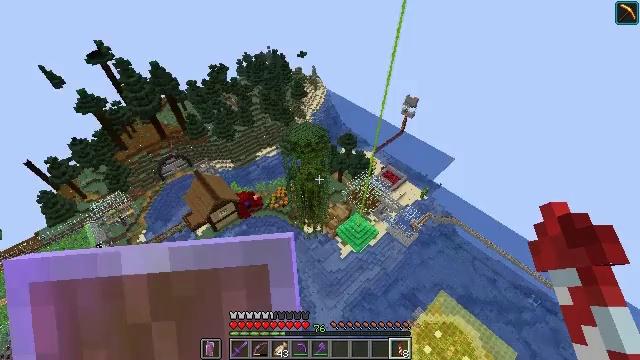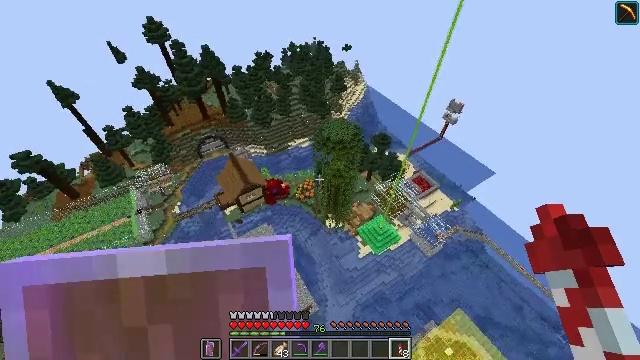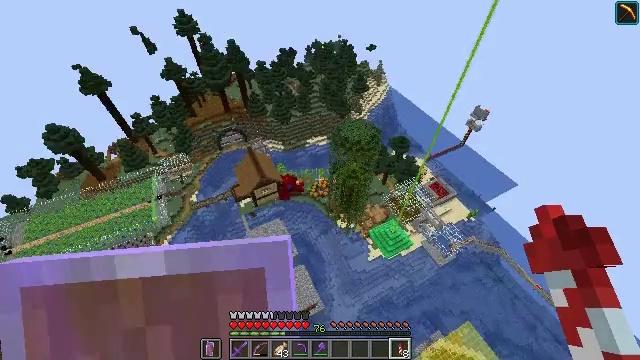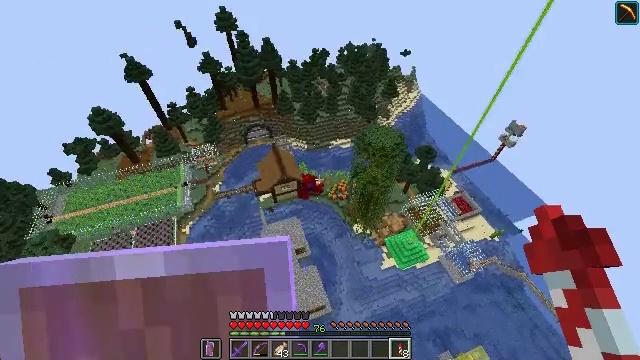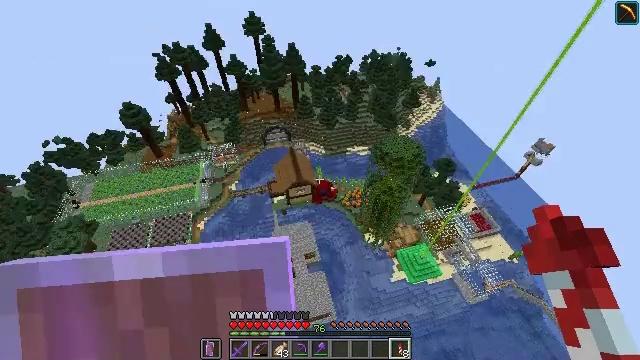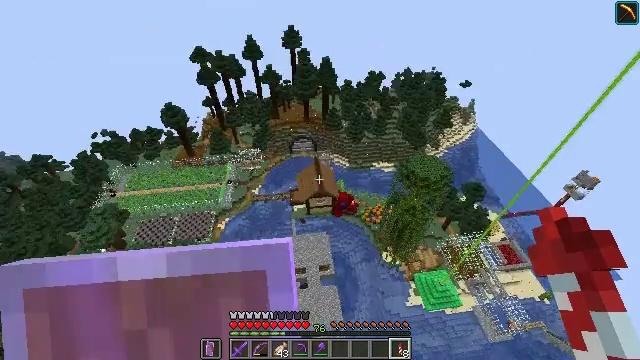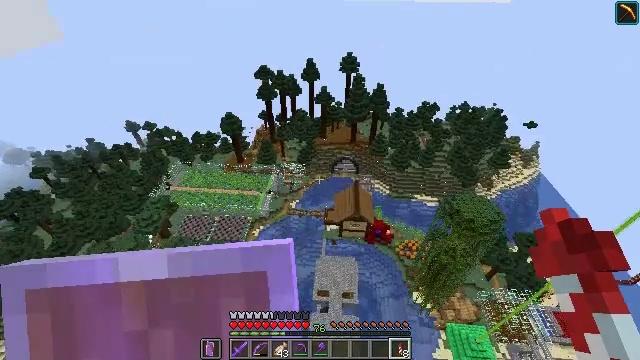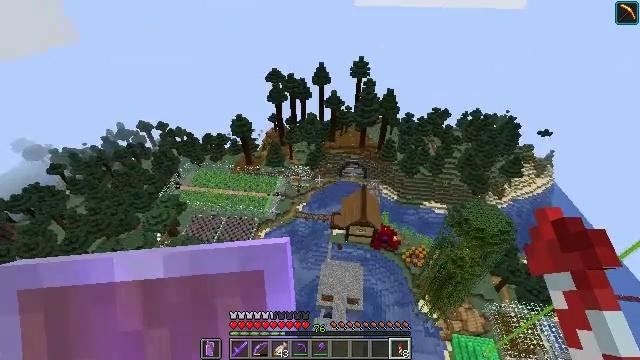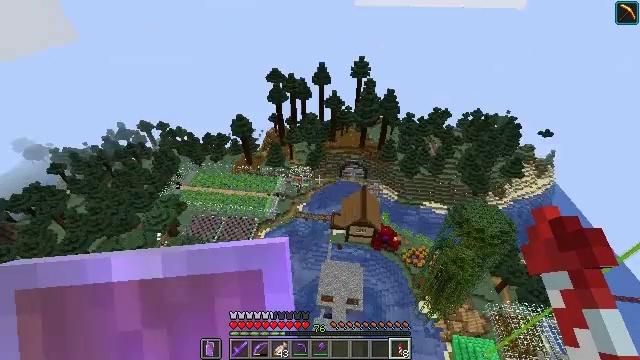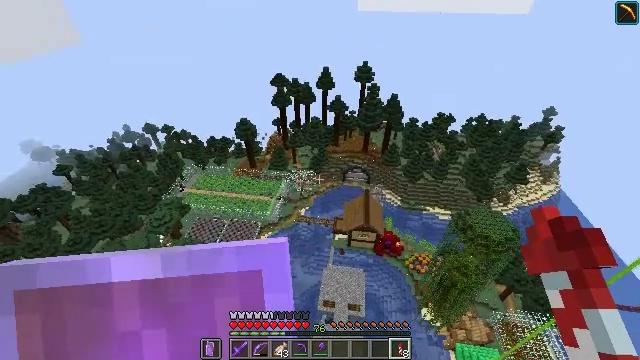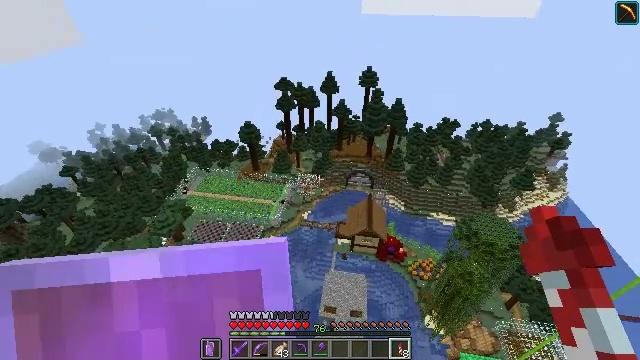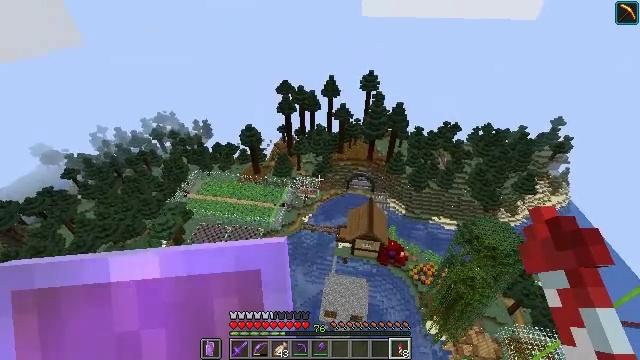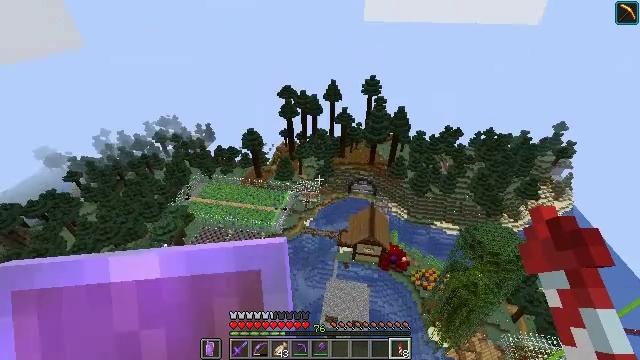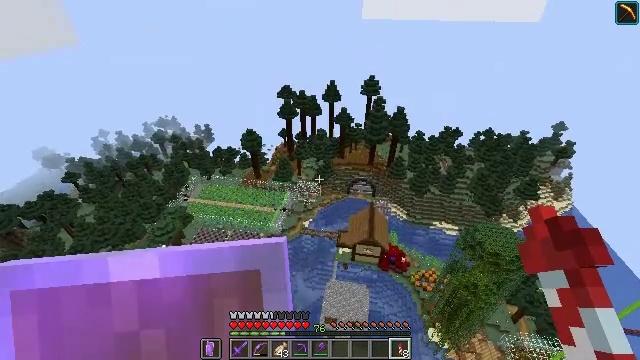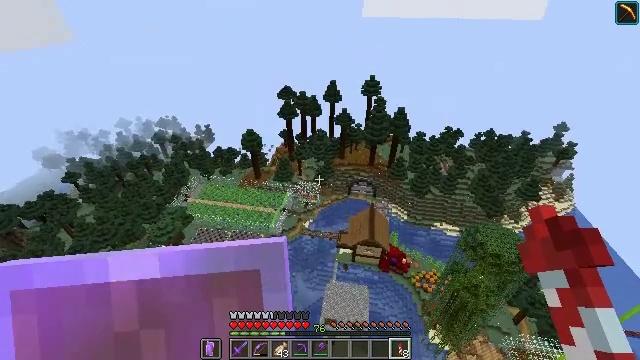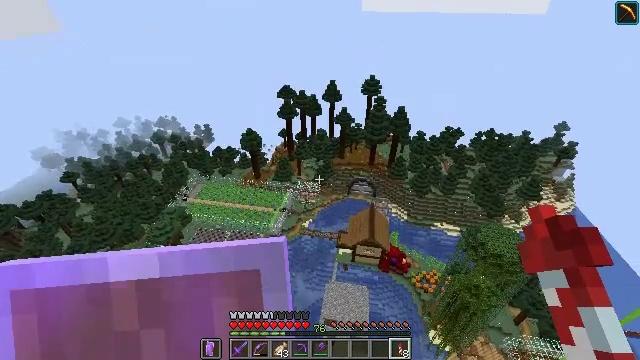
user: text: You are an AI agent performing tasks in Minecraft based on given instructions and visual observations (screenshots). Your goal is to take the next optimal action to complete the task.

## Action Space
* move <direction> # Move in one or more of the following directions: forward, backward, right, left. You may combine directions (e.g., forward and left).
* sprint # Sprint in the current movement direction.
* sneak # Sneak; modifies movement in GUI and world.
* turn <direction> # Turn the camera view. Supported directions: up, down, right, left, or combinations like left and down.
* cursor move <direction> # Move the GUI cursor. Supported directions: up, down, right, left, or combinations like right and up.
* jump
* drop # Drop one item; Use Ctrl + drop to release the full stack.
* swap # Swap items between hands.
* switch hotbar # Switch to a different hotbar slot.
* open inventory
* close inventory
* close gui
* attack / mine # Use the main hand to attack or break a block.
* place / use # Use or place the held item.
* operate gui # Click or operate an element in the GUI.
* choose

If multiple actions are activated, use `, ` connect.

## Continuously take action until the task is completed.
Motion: motion action
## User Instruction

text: Mine the jungle leaves to get saplings or sticks.
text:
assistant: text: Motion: turn left and down
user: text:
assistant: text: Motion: turn left
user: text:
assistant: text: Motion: turn left
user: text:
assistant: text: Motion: turn left and up
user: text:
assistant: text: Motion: turn left and up
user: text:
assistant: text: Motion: turn left and up
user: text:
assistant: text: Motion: turn left
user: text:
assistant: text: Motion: no_op
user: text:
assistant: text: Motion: no_op
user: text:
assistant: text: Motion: turn left
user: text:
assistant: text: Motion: no_op
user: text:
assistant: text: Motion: no_op
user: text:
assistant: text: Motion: no_op
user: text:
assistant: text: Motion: no_op
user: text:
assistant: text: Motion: no_op
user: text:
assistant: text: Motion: no_op
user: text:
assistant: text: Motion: no_op
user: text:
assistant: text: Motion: no_op
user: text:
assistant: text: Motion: no_op
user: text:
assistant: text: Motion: no_op
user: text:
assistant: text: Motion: turn up
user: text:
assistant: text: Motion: no_op
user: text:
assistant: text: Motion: no_op
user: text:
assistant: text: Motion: turn up
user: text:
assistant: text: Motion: no_op
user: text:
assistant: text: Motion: no_op
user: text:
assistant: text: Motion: no_op
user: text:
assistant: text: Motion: no_op
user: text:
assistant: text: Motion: no_op
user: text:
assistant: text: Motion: no_op